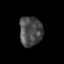
Tissue: prostate
Cell type: Epithelial cells
Senescence score: 0.3098
Nuclear area (px): 665
Mean DAPI intensity: 74.263